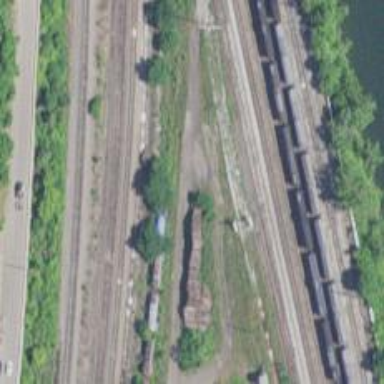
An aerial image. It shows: Abandoned railway yard.